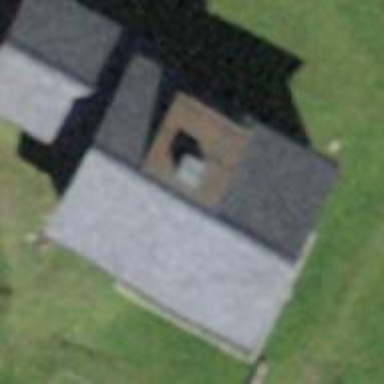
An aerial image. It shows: Building with tile roof.